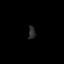
Tissue: lung
Cell type: Endothelial cells
Senescence score: 0.55
Nuclear area (px): 84
Mean DAPI intensity: 43.512